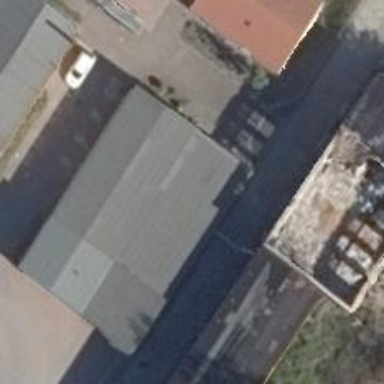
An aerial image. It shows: Industrial building.